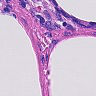
Metastatic tissue present: no